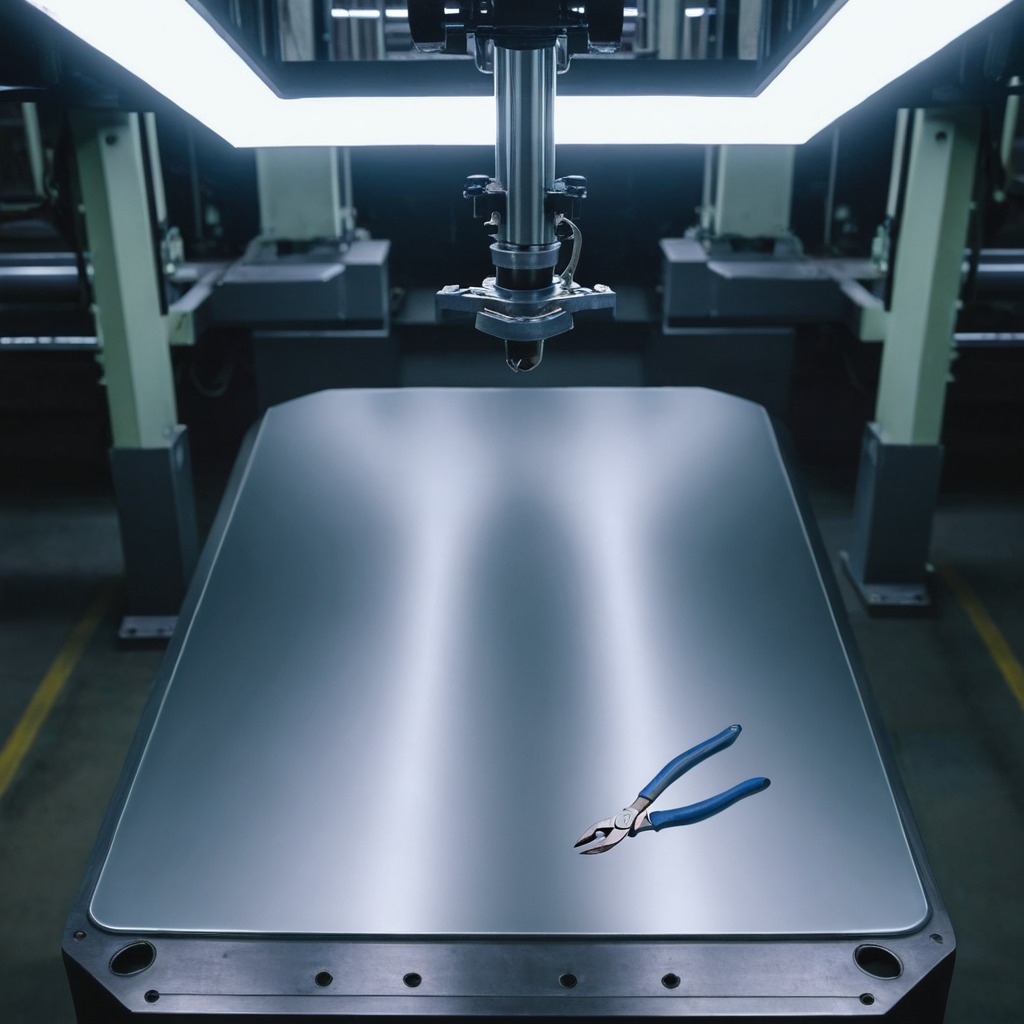
A plier is lying on the metal table in the machine shop under fluorescent lights.